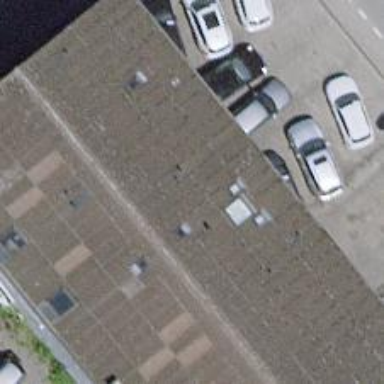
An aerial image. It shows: Car repair shop.